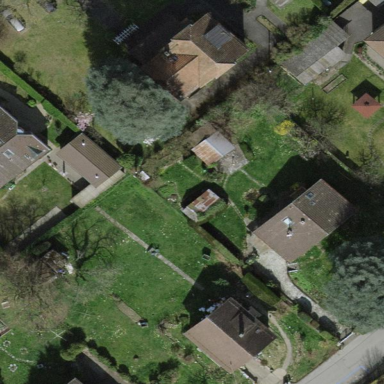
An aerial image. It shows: Garden surrounded by fence.